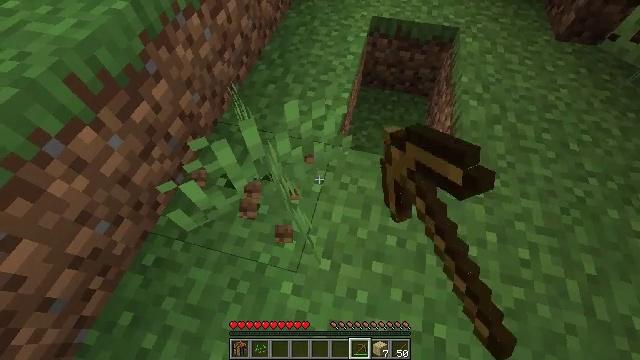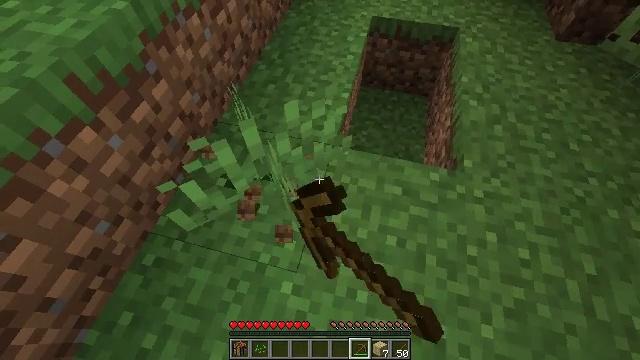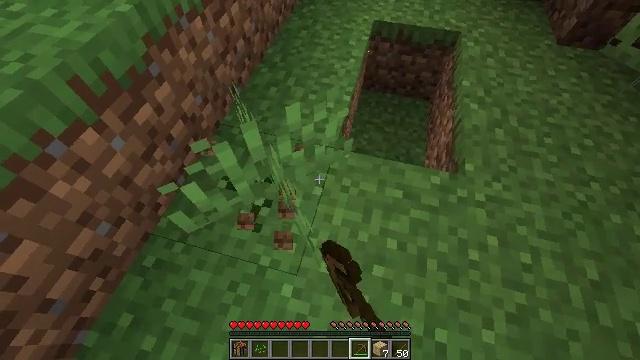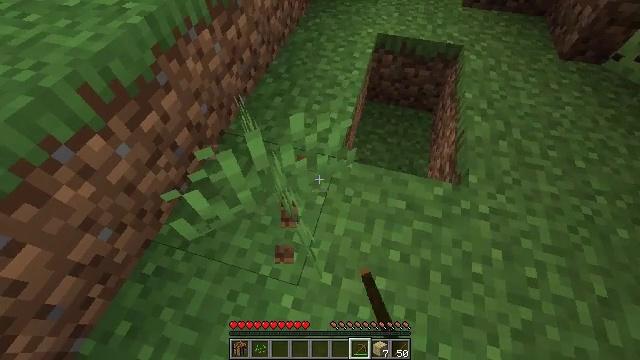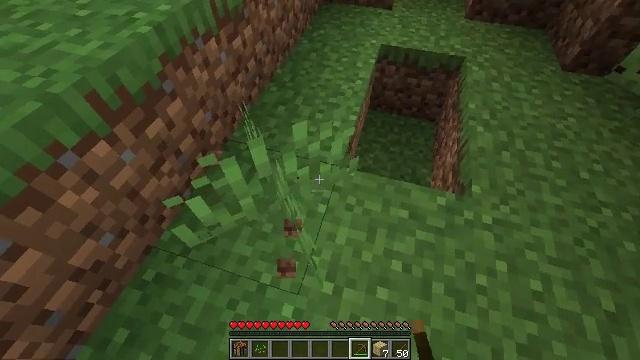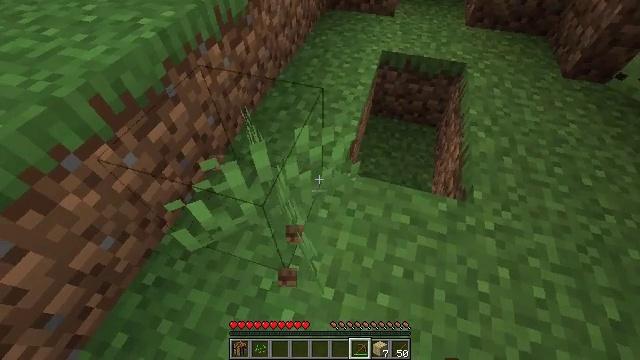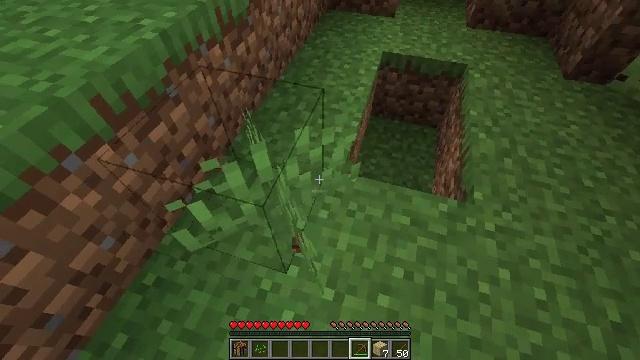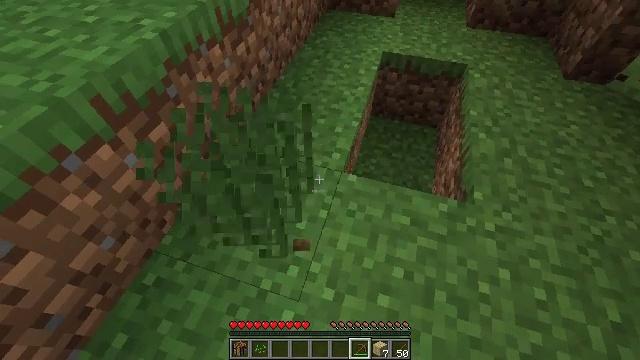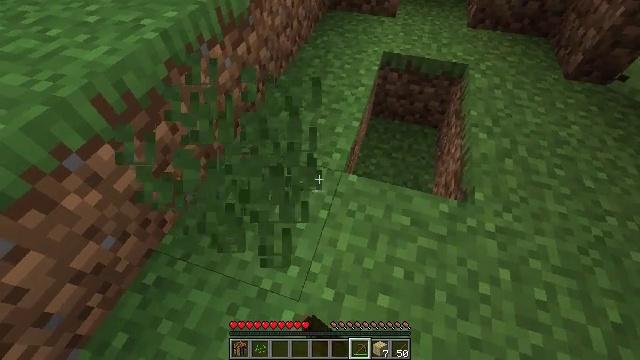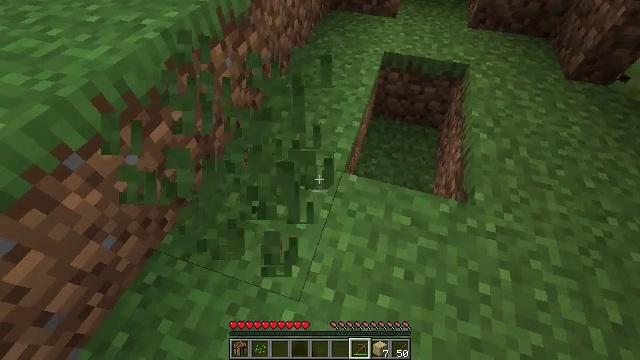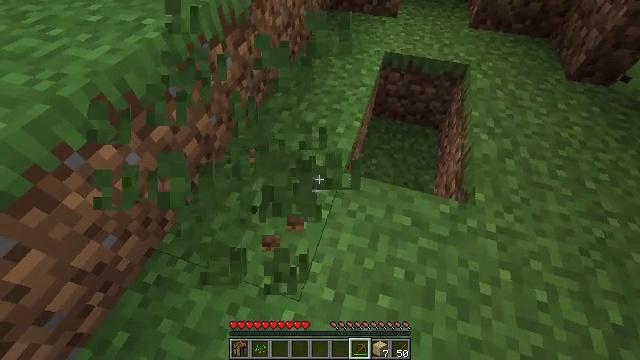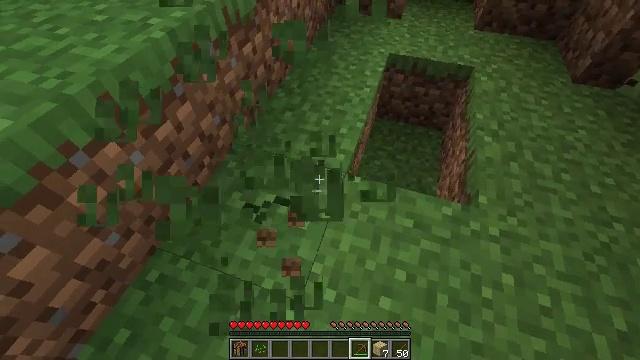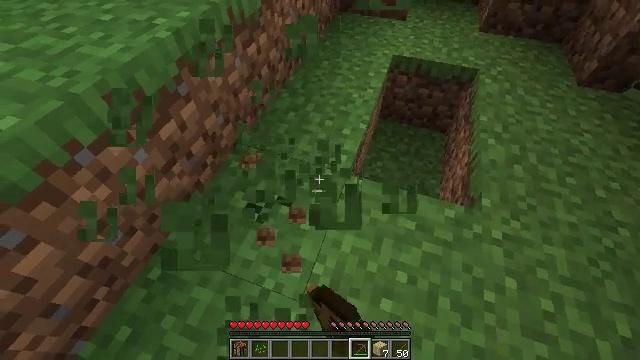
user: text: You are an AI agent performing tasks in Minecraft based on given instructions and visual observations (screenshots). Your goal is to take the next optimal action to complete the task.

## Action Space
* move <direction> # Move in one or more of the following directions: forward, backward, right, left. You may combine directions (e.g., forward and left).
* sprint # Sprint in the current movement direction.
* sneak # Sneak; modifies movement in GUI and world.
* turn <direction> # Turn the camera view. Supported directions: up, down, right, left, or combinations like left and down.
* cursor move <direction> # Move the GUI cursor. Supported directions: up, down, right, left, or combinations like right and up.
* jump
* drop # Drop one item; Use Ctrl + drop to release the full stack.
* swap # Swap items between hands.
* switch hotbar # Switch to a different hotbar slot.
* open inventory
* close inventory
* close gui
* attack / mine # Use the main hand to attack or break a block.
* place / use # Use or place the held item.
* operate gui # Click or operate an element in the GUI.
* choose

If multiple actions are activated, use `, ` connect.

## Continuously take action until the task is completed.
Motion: motion action
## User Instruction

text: Clear the ground by mining grass.
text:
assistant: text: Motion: attack / mine
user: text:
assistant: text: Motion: attack / mine
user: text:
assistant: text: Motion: turn left and up
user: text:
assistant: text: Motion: turn up
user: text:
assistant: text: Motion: turn up
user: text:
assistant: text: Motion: no_op
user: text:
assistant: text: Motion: attack / mine
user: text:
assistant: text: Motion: attack / mine
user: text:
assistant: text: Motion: attack / mine
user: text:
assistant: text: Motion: attack / mine
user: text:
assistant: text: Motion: attack / mine
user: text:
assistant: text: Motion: attack / mine
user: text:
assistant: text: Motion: attack / mine